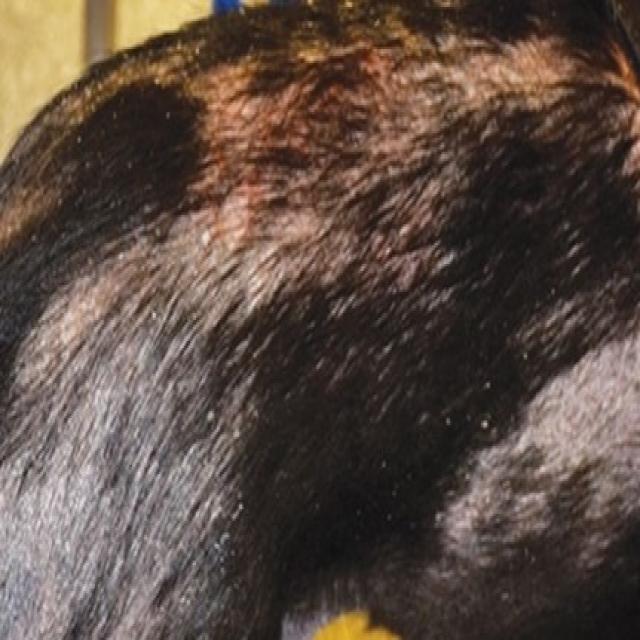
Canine hypersensitivity reaction — allergic skin response with urticaria, erythema, pruritus, and angioedema. May be food, environmental, or flea allergy related.